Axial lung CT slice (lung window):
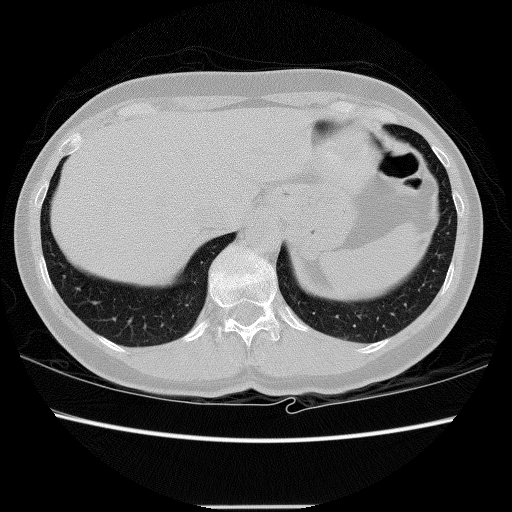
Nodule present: no